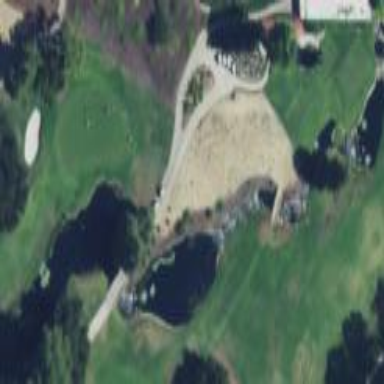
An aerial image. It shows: Water hazard on golf course.